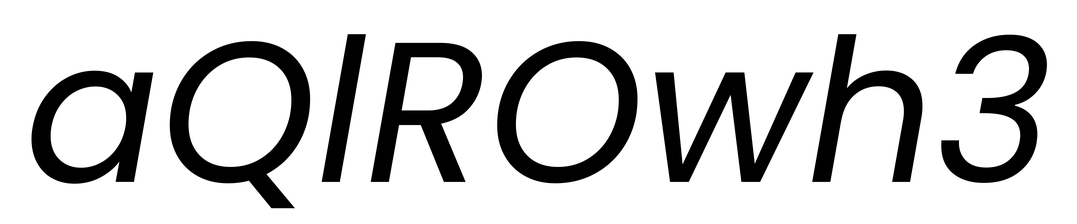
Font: Poppins-Italic